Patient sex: F
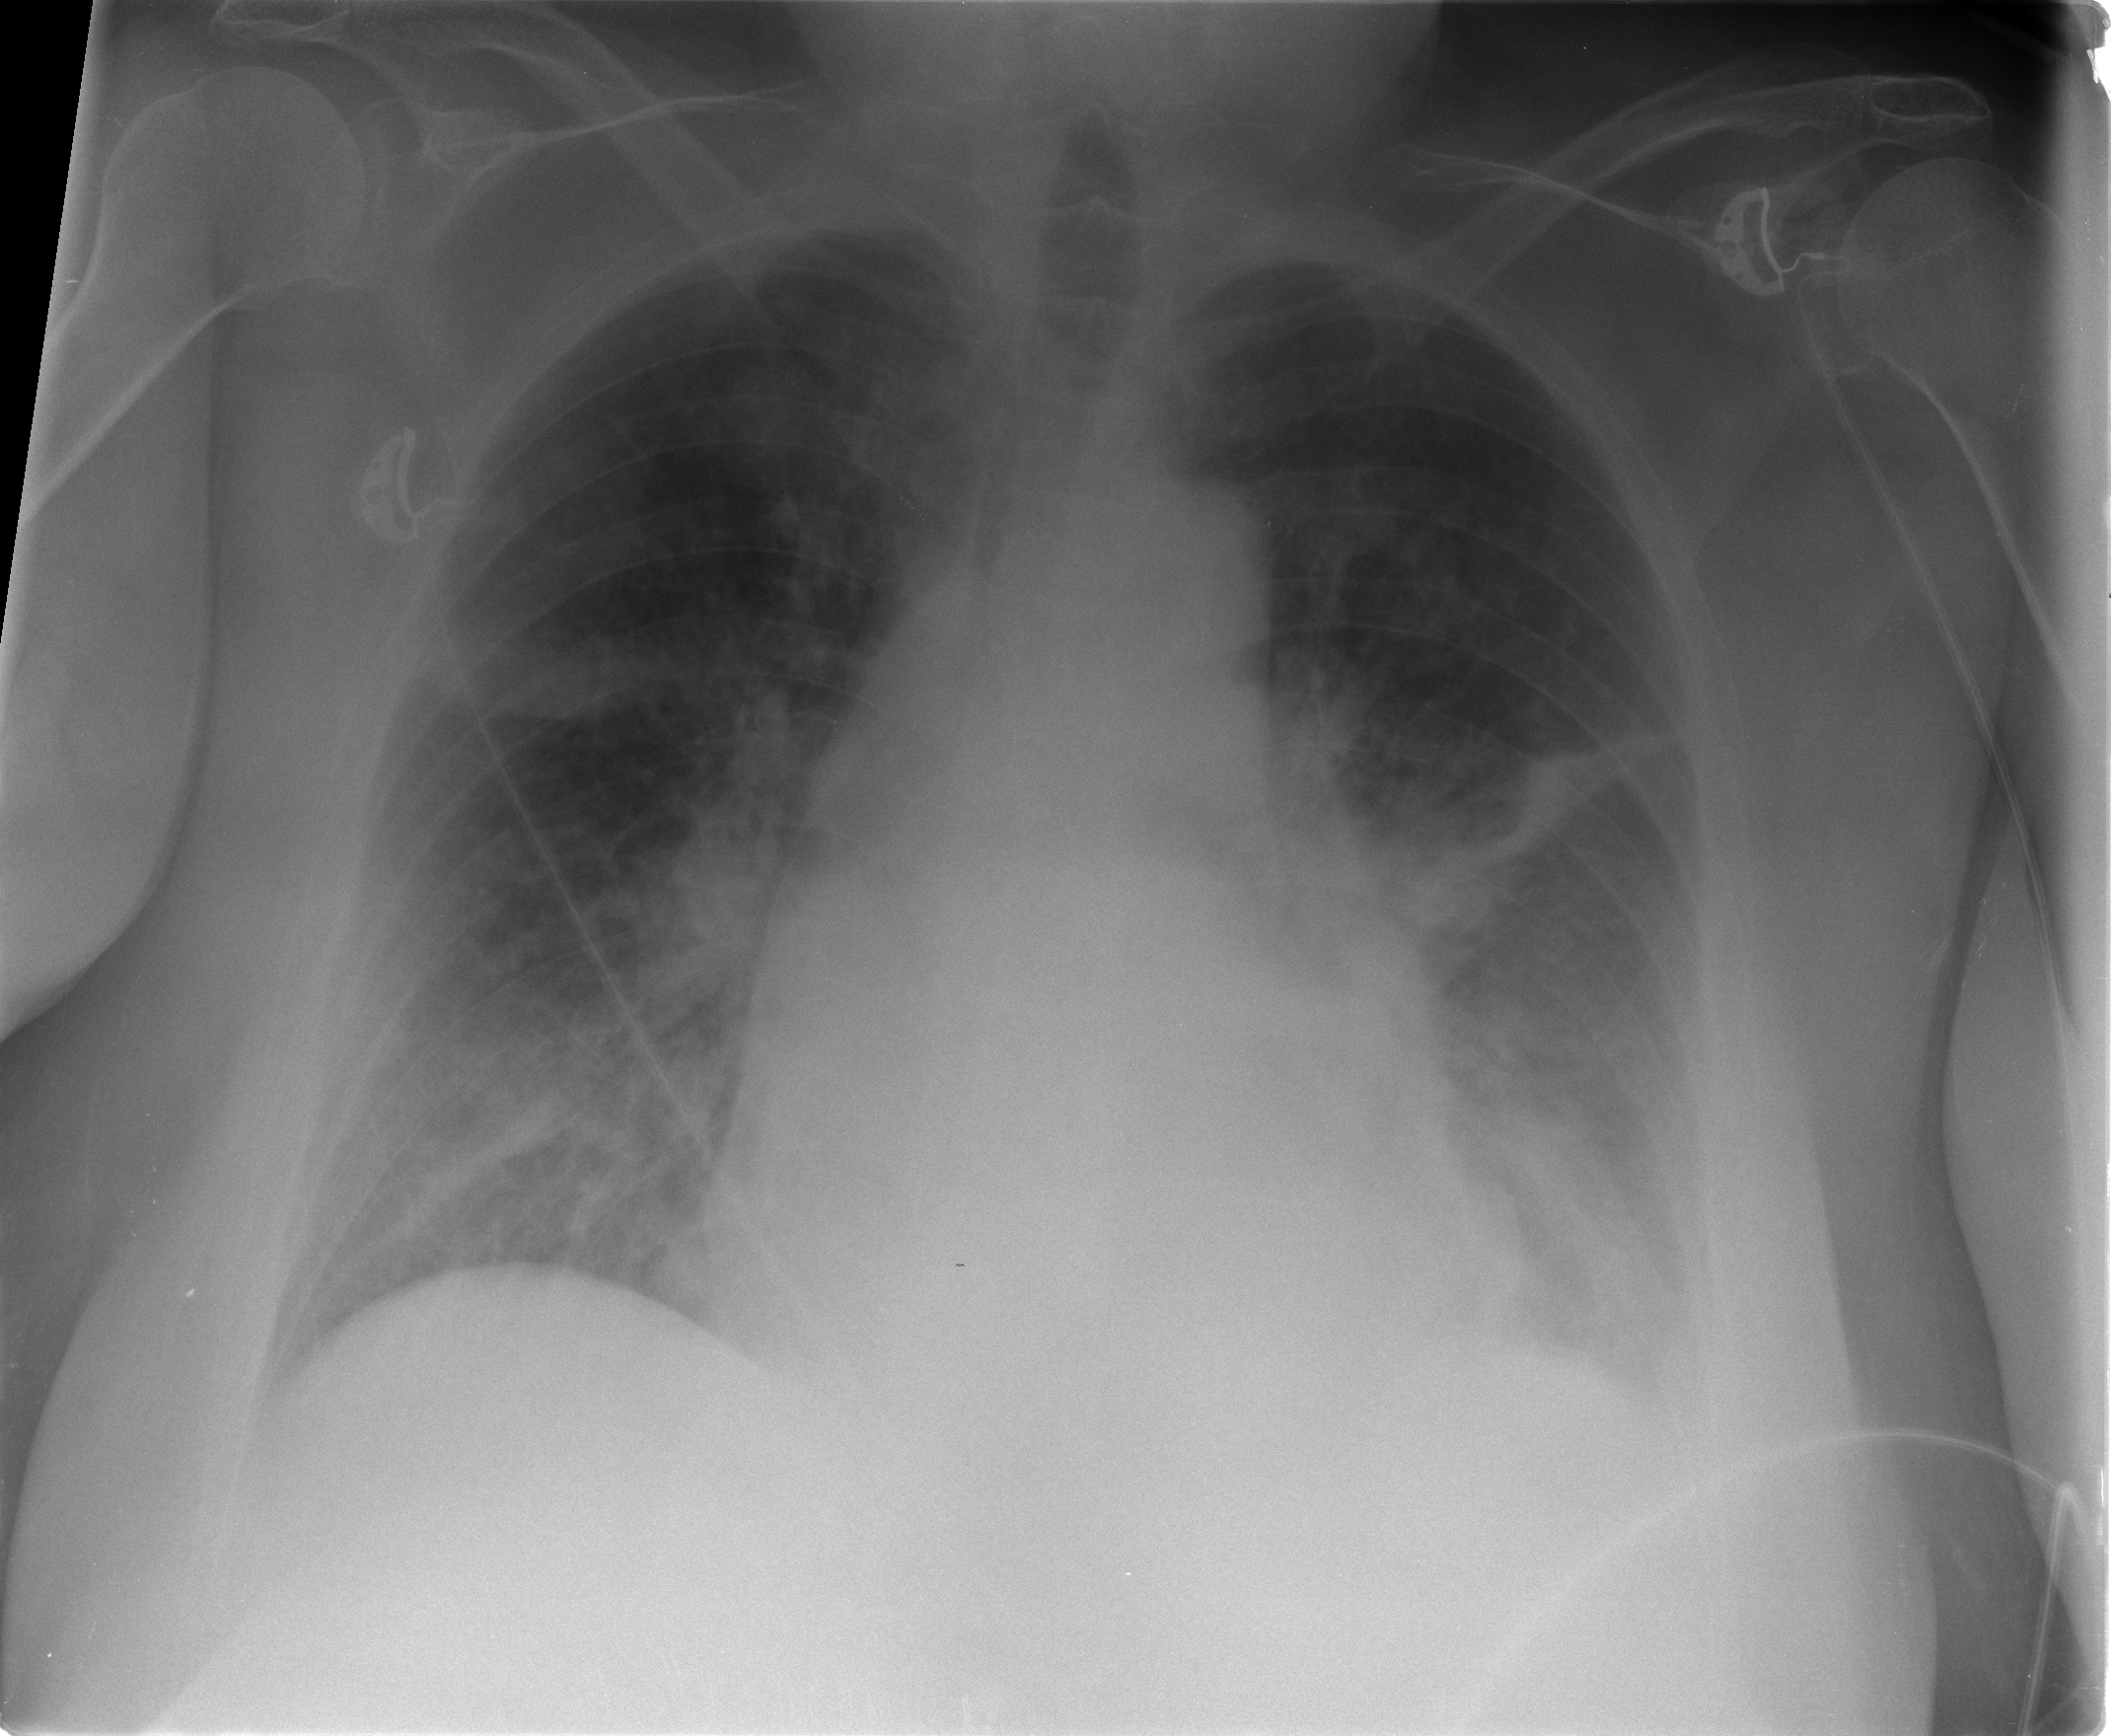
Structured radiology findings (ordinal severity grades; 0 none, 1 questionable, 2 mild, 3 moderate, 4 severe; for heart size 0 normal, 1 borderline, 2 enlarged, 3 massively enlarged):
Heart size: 2
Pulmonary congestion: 2
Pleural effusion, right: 0
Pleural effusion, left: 2
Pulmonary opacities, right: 2
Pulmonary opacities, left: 2
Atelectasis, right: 3
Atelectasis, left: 3